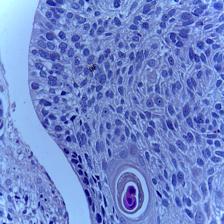
Diagnosis: OSCC